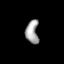
Tissue: lung
Cell type: Epithelial cells
Senescence score: 0.1306
Nuclear area (px): 293
Mean DAPI intensity: 161.512